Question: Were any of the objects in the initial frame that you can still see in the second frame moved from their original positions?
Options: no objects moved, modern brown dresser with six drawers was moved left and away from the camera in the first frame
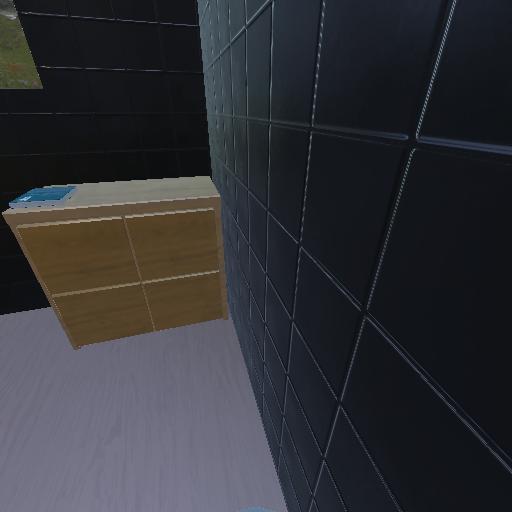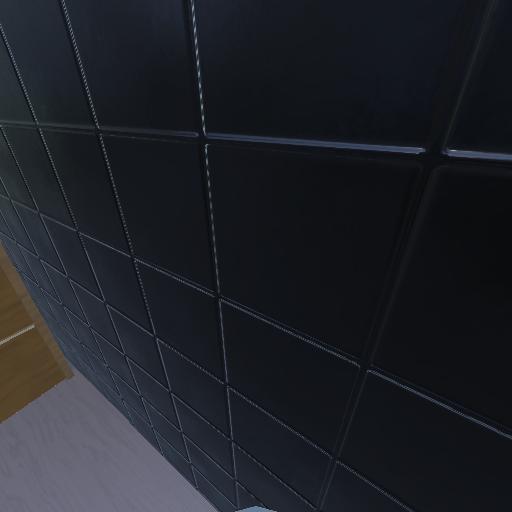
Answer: no objects moved